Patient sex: M
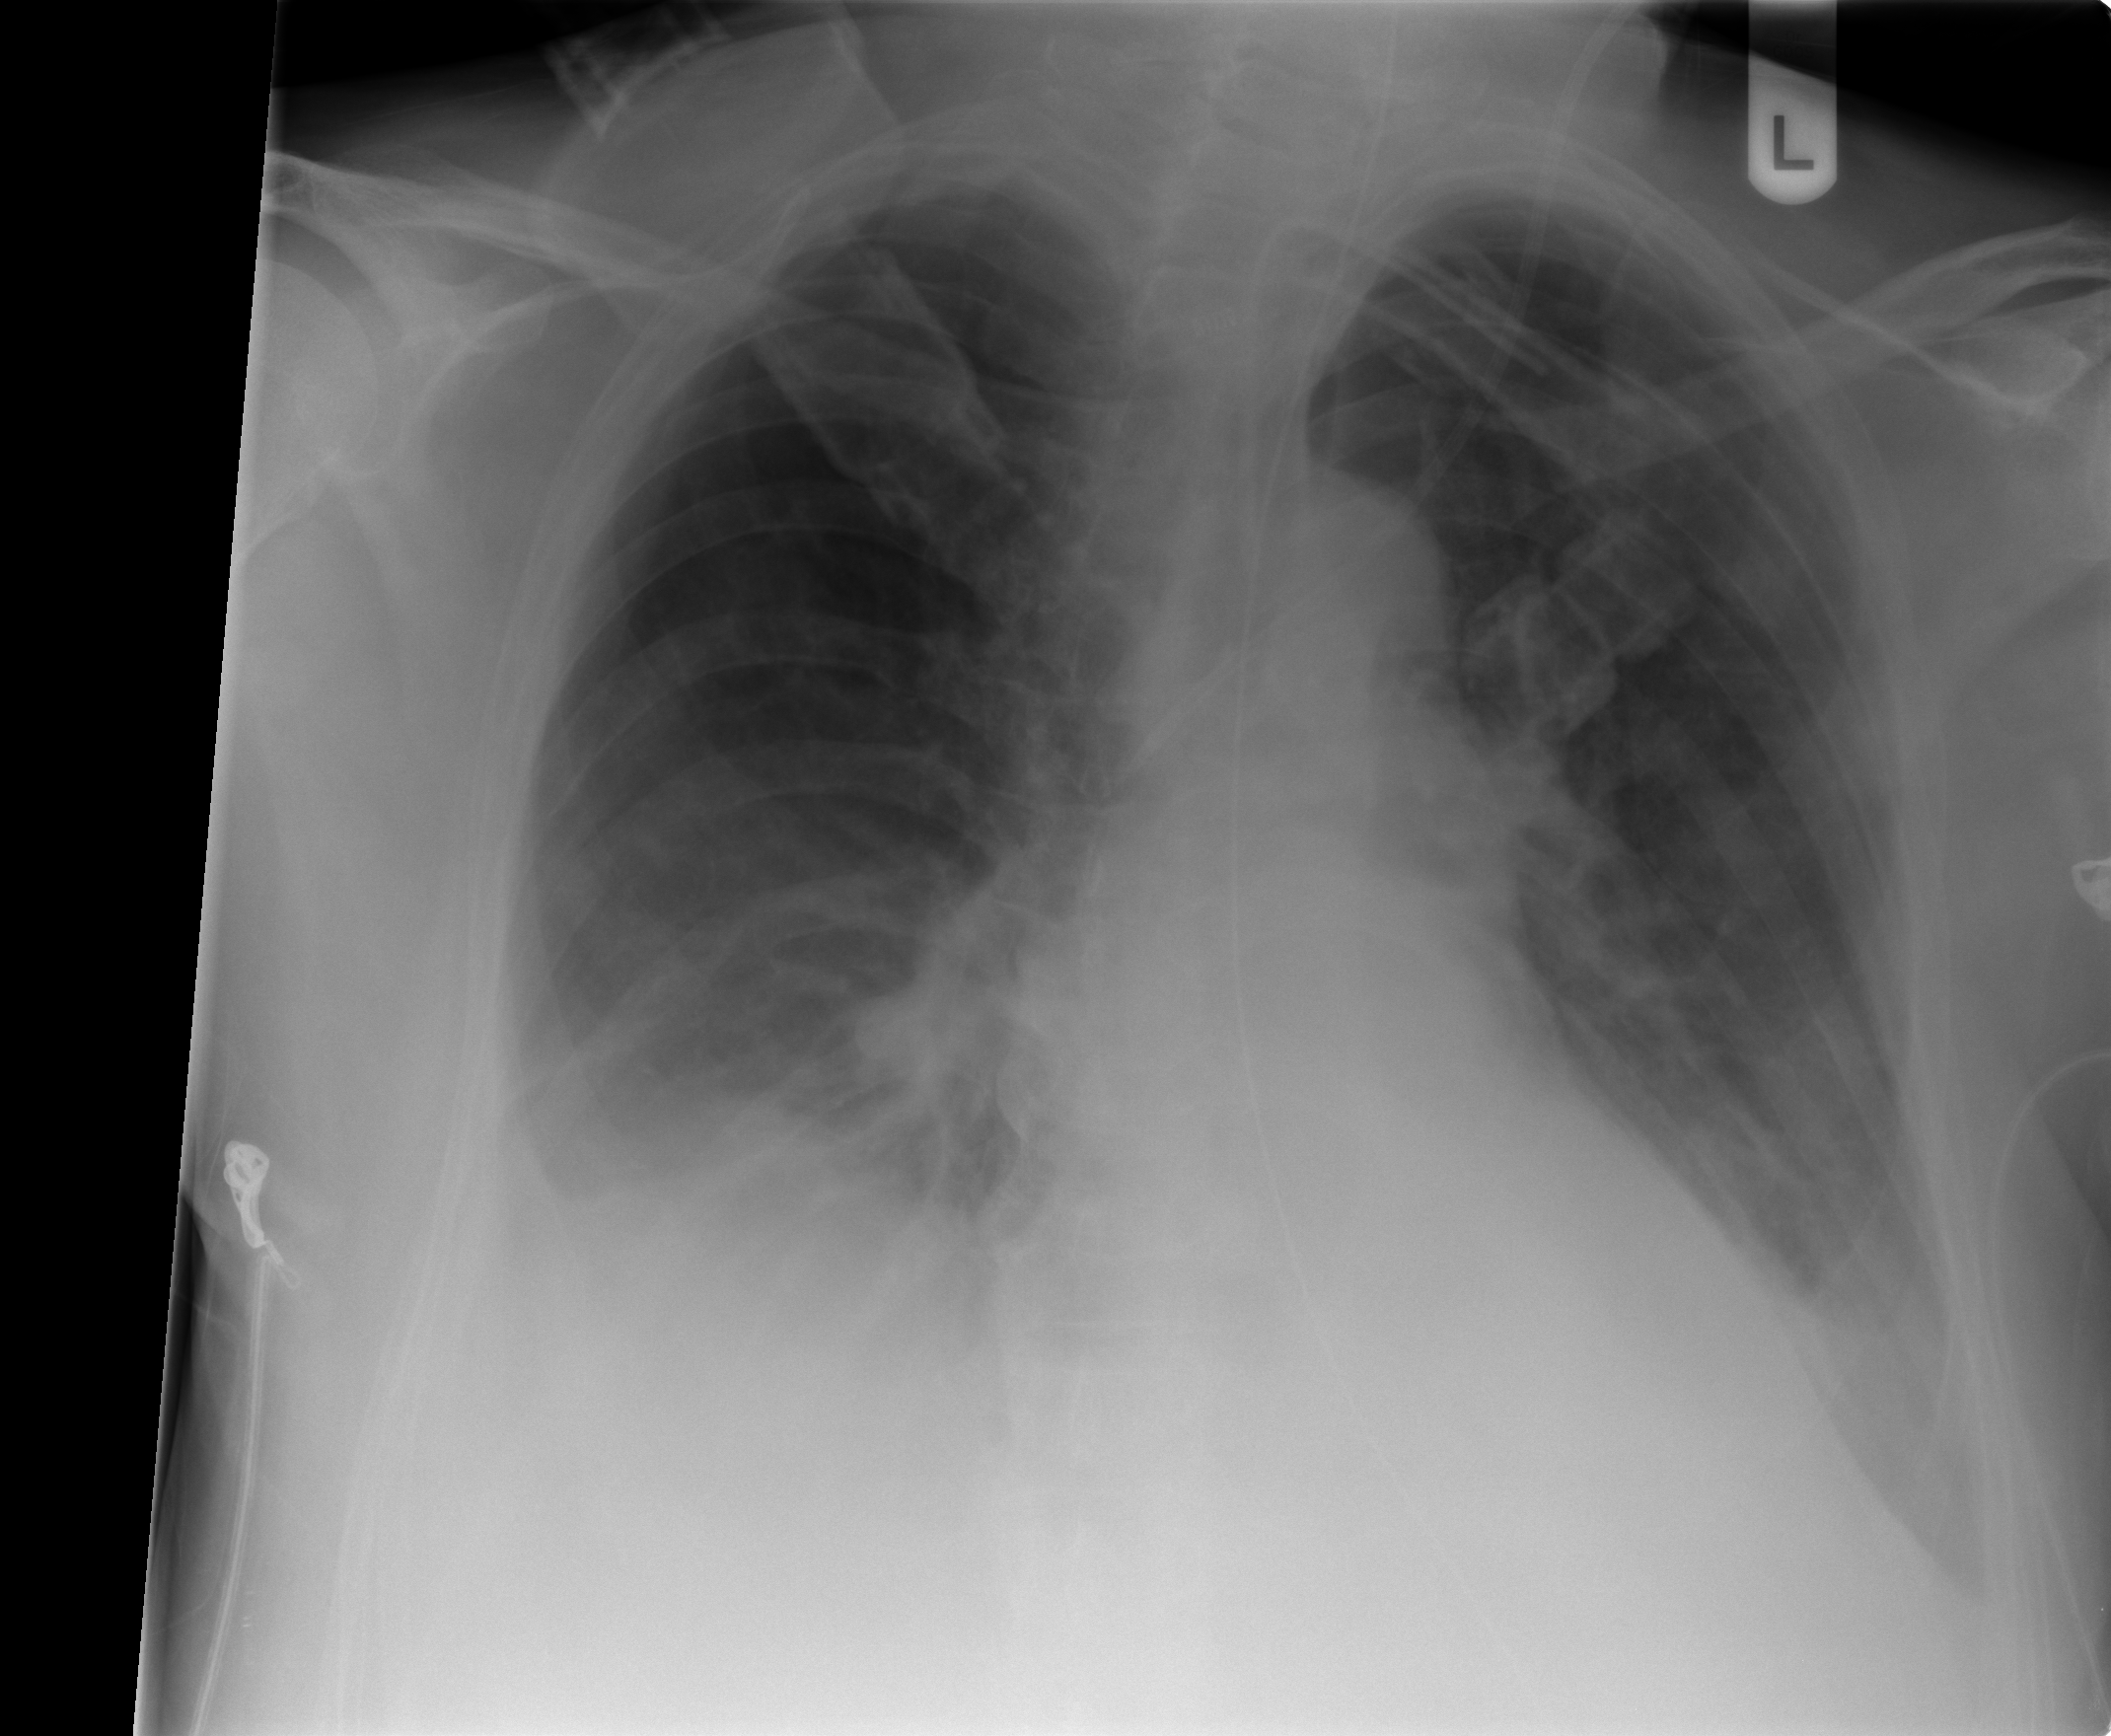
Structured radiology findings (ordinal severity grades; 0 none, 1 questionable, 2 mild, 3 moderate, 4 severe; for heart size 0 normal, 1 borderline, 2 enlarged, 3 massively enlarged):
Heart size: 1
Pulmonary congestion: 2
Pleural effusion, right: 2
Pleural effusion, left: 2
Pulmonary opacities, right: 0
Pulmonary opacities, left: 0
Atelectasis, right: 3
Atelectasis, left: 2